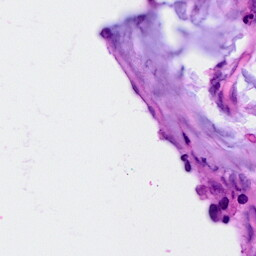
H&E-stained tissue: Breast